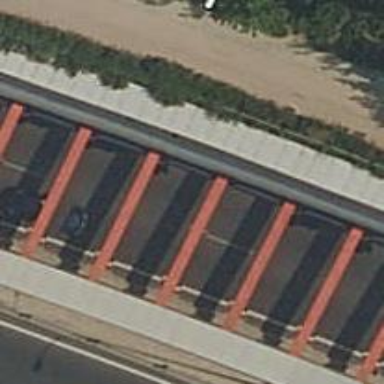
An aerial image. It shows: Motorway link.